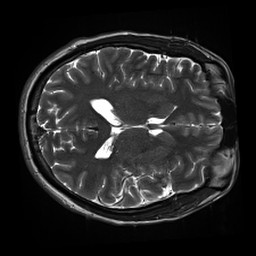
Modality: inplaneT2
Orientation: axial
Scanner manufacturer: siemens
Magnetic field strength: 3 T
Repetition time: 11 s
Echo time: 0.059 s